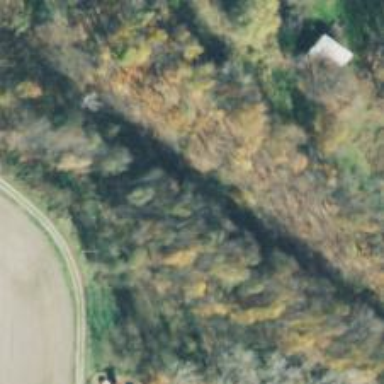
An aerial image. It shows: Abandoned railway.